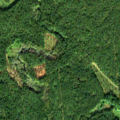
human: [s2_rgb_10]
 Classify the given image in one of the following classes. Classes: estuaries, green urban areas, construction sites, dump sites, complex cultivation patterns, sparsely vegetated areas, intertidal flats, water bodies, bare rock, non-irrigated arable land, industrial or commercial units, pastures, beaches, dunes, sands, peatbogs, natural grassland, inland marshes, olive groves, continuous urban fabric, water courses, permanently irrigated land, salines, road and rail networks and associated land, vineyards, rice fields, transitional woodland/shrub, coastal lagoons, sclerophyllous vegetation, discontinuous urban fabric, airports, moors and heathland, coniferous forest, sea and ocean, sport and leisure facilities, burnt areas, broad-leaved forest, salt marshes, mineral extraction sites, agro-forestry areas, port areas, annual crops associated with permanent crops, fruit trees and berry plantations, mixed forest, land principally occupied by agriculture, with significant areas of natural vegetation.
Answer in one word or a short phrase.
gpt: coniferous forest, mixed forest